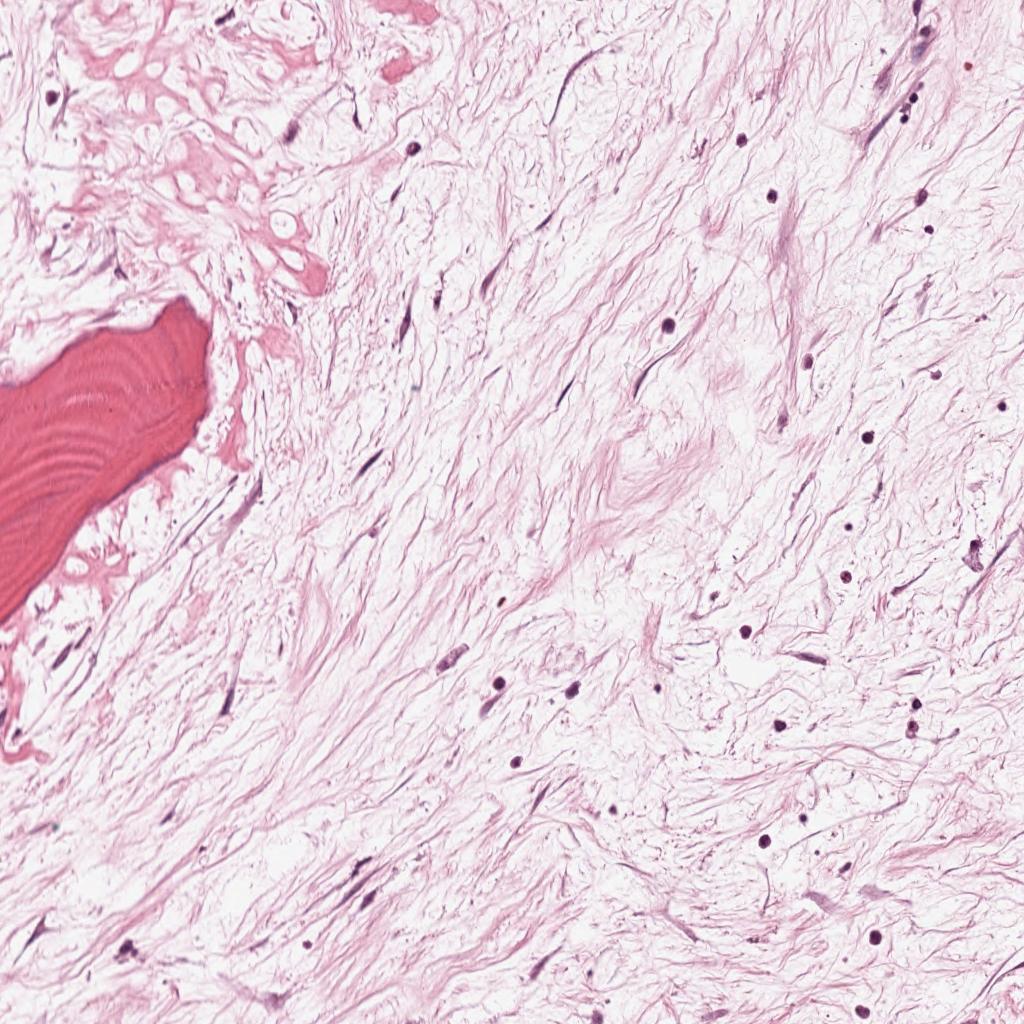
Label: Non-Viable-Tumor